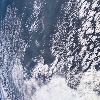
Label: cloud